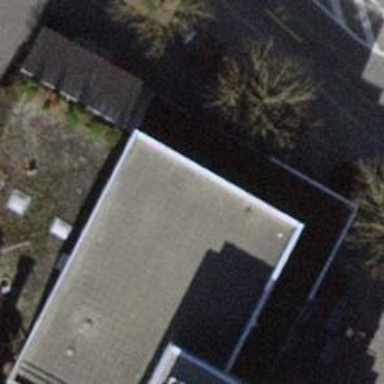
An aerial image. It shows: Restaurant.